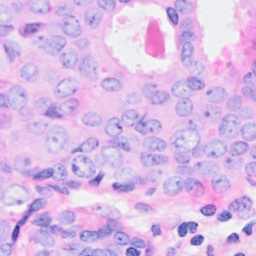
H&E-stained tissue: Breast